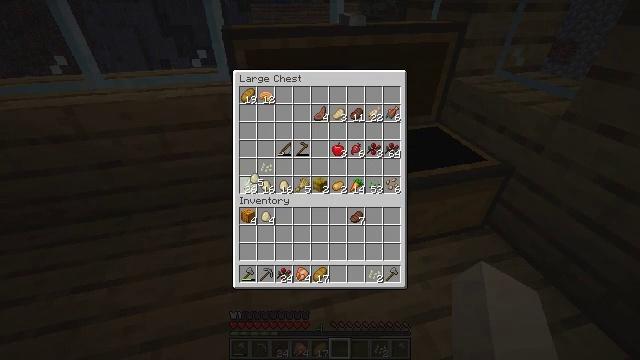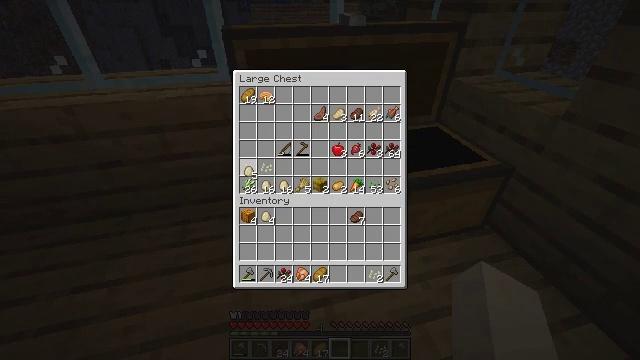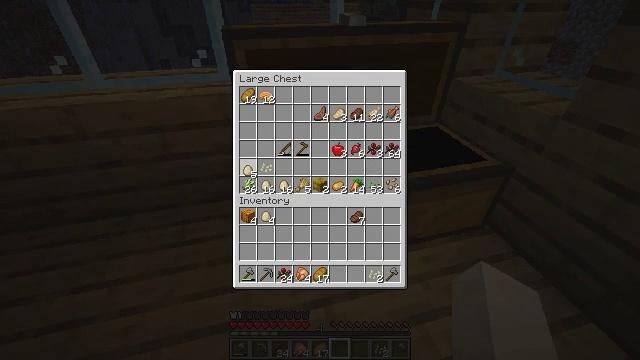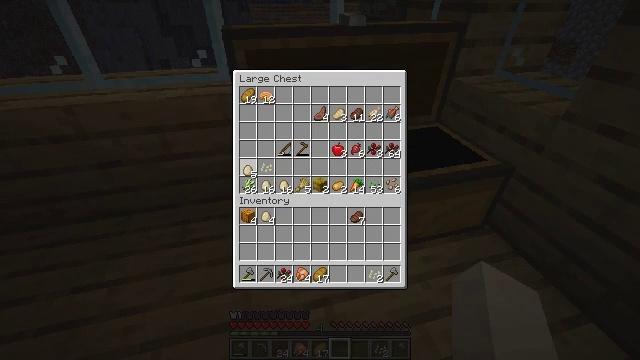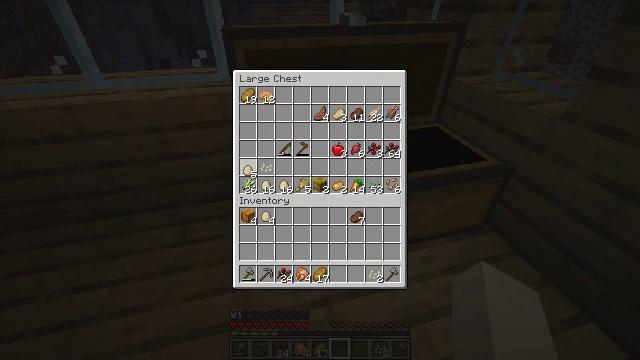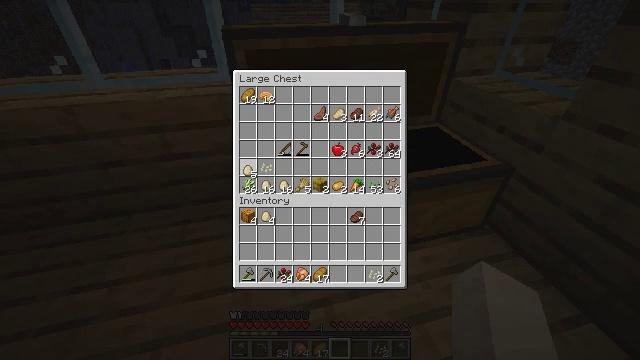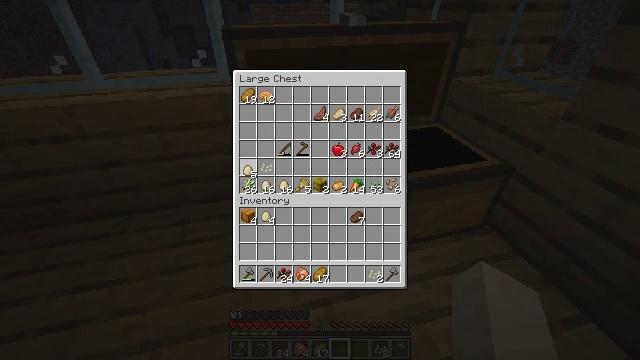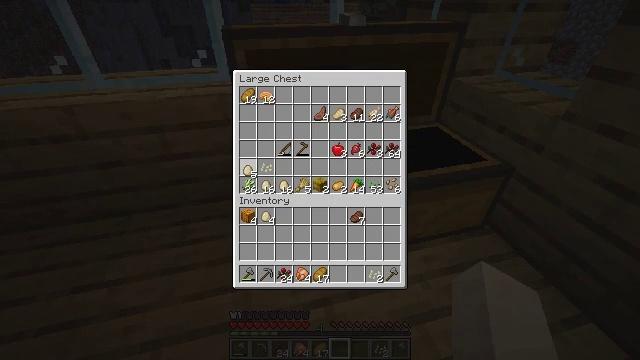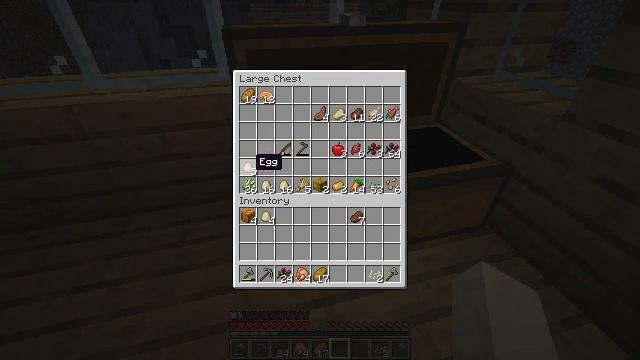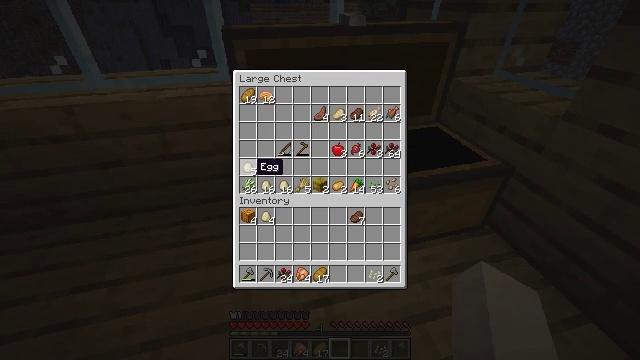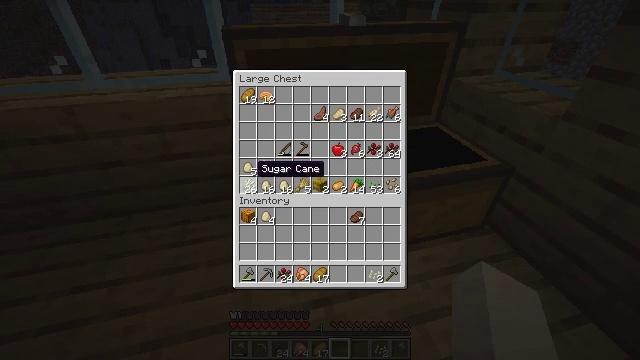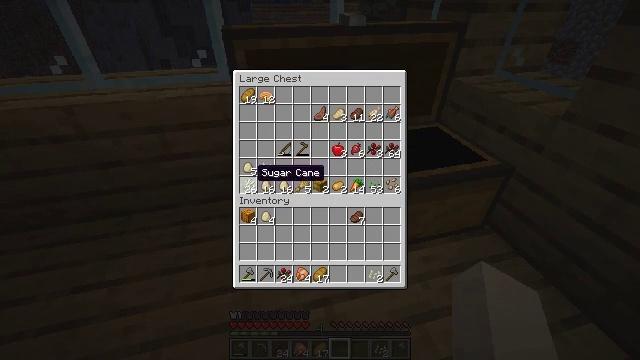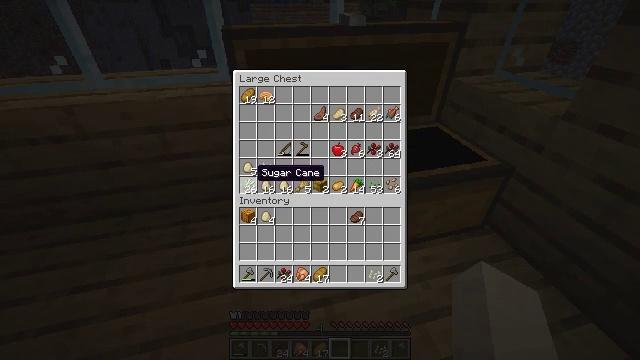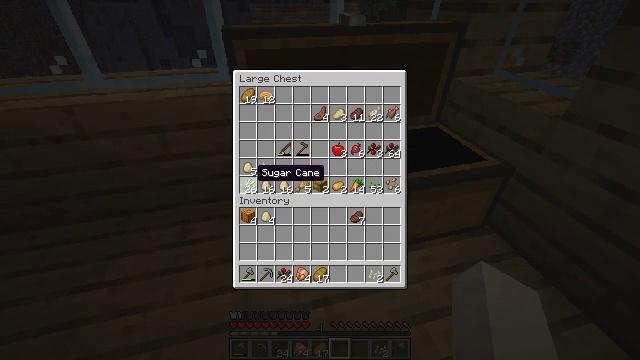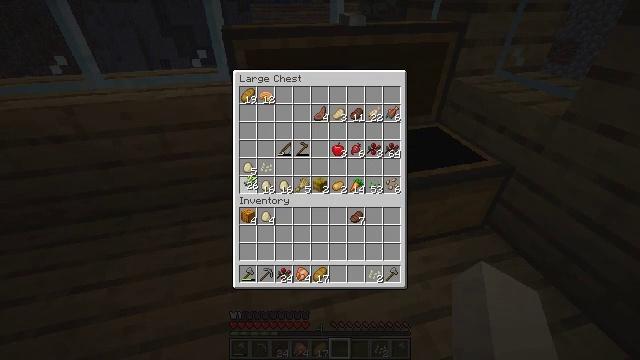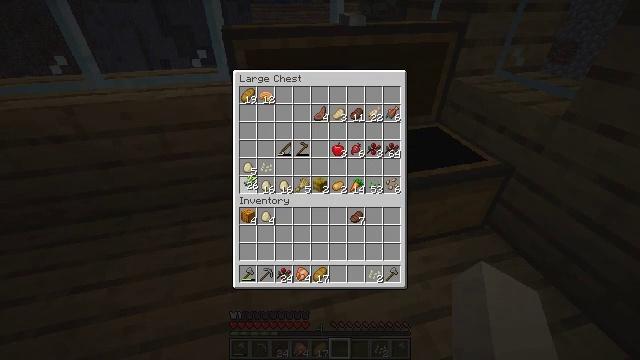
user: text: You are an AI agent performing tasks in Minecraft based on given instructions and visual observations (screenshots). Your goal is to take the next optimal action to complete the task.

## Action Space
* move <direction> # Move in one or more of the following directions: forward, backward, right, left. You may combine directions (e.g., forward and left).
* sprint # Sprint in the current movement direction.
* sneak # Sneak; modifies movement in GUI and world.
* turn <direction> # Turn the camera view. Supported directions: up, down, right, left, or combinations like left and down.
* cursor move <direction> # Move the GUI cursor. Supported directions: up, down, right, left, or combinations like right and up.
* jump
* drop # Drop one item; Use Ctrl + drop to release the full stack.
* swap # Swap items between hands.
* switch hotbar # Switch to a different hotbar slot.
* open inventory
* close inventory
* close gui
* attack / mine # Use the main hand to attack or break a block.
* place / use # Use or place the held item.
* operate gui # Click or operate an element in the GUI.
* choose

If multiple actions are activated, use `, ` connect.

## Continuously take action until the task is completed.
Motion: motion action
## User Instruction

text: Take sugarcane to craft sugar.
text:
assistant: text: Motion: cursor move up
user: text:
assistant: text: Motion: no_op
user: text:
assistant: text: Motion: no_op
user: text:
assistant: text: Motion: no_op
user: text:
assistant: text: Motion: operate gui
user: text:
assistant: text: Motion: operate gui
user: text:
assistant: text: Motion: operate gui
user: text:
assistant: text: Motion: no_op
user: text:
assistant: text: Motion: no_op
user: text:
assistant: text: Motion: no_op
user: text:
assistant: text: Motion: no_op
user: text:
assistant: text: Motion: no_op
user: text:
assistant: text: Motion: no_op
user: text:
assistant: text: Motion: operate gui
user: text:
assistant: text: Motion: operate gui
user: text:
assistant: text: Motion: no_op
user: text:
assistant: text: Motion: no_op
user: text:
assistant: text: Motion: cursor move right and down
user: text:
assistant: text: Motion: no_op
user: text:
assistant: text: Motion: no_op
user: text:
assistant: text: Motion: no_op
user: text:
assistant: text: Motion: no_op
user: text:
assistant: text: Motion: no_op
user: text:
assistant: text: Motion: no_op
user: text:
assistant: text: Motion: no_op
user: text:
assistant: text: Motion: no_op
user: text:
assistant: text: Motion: no_op
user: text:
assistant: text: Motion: no_op
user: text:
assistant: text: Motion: choose
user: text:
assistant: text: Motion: choose